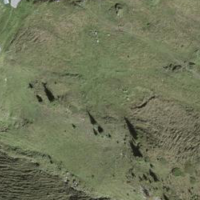
EUNIS habitat code: 26
Species observed at this site:
Eryngium alpinum
Veronica aphylla
Hippocrepis comosa
Bistorta officinalis